Aerial crown-view tile of a tropical tree (Barro Colorado Island, Panama), acquired 20250414:
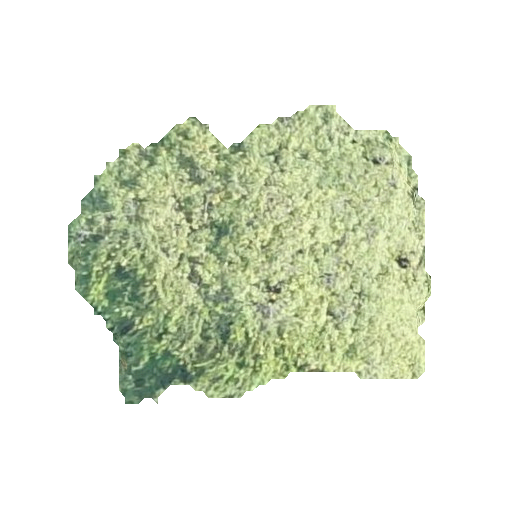
Species: Lonchocarpus heptaphyllus
GBIF accepted scientific name: Lonchocarpus heptaphyllus
Crown area: 121.885 m²